Question:
CSS Part responsible for this
'''
thead td.info{
padding: 0px;
color: #555;
font-size: 8pt;
font-weight: normal;
}
'''
I tried to add width: (n)px
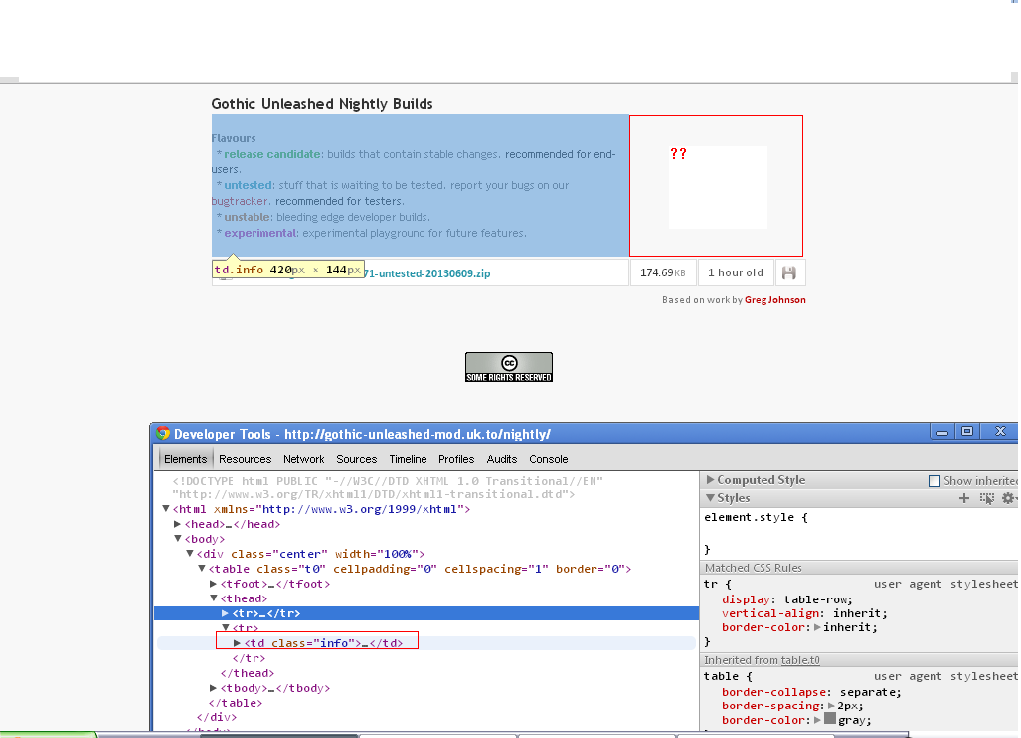
Answer: Use 'colspan'
See: <URL>
'''
<table border="1">
<tr>
<th>Month</th>
<th>Savings</th>
</tr>
<tr>
<td>January</td>
<td>$100</td>
</tr>
<tr>
<td>February</td>
<td>$100</td>
</tr>
<tr>
<td colspan="2">Sum: $180</td>
</tr>
</table>
'''